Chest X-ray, PA view. Patient: 41 years old, sex F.
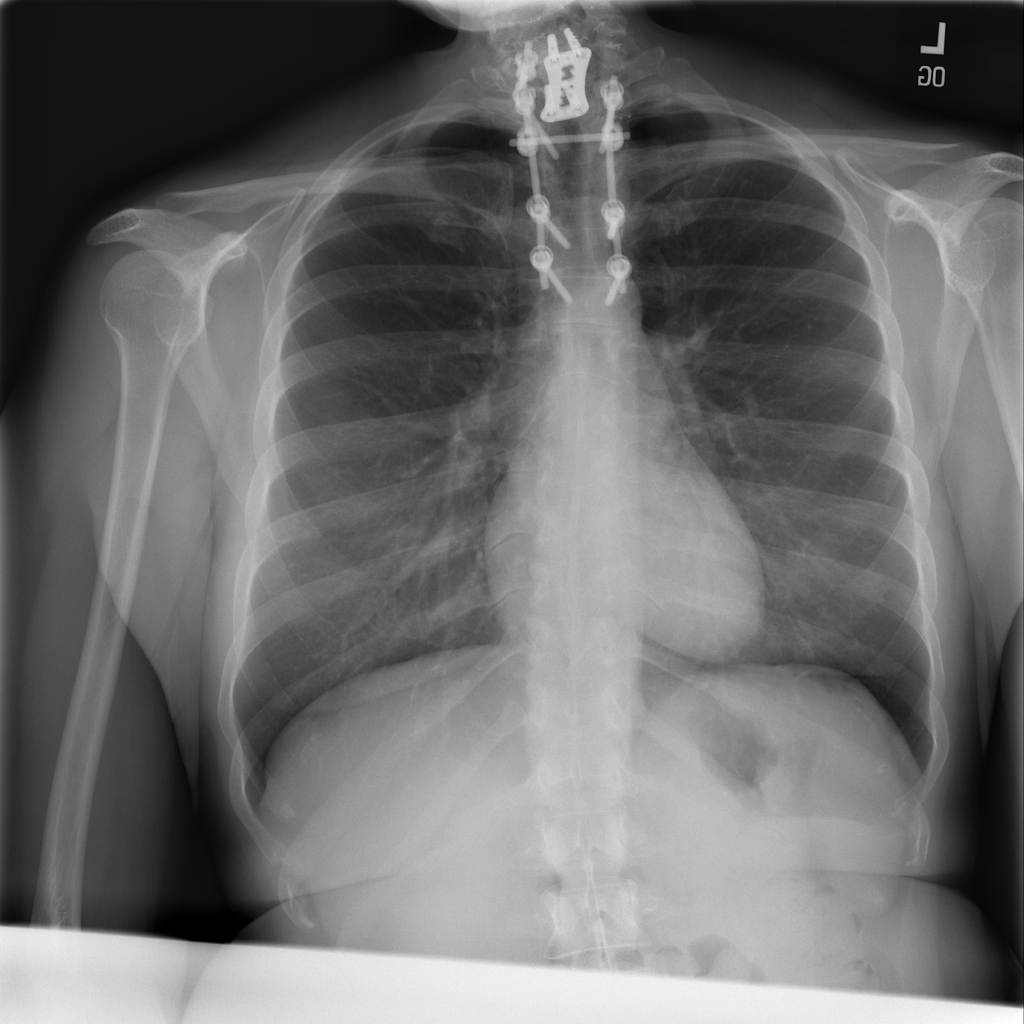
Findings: No Finding